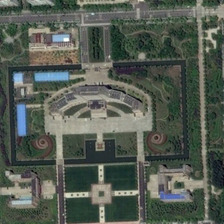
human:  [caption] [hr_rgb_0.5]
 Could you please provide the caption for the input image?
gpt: the square with some halls and lawns is in a rectangle region shich is in the middle of the forest .

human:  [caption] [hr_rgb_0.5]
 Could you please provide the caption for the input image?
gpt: the square with some halls and lawns is in a rectangular region shich is in the middle of the forest .

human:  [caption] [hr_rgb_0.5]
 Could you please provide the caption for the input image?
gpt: this is a strictly rectangular square surrounded by waters .

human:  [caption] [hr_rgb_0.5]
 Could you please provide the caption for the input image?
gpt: the square with some halls and lawns is in a rectangle region shich is in the middle of the forest .

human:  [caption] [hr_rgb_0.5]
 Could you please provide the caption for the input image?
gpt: four roads and many green trees are around a rectangular square .